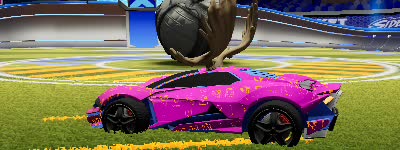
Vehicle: werewolf